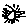
Label: sun